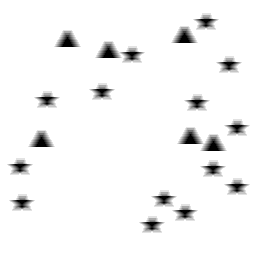
Squares: 0
Triangles: 6
Stars: 14
Total shapes: 20